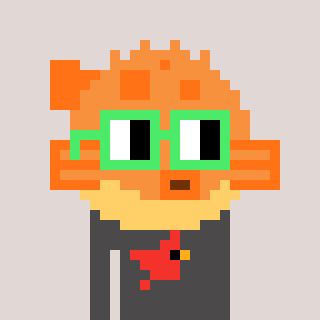
a pixel art character with square light green glasses, a pufferfish-shaped head and a grayscale-colored body on a warm background